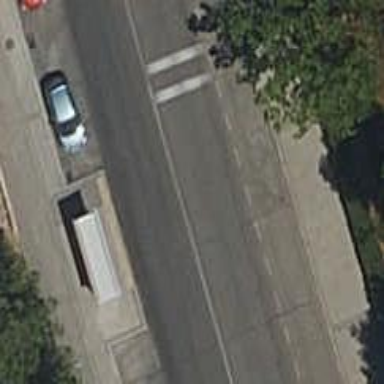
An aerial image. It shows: Public transport stop position.